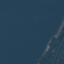
Label: SeaLake